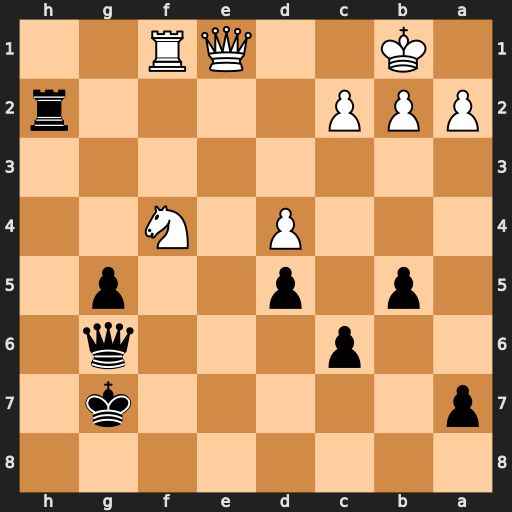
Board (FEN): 8/p5k1/2p3q1/1p1p2p1/3P1N2/8/PPP4r/1K2QR2
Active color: b
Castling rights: -
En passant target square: -
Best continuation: Qxc2+ Ka1 Qxb2#